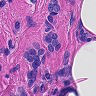
Metastatic tissue present: yes